Field crop: maize
Growth stage: 1
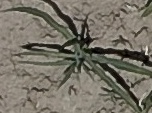
Species: sorghum